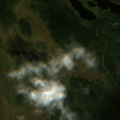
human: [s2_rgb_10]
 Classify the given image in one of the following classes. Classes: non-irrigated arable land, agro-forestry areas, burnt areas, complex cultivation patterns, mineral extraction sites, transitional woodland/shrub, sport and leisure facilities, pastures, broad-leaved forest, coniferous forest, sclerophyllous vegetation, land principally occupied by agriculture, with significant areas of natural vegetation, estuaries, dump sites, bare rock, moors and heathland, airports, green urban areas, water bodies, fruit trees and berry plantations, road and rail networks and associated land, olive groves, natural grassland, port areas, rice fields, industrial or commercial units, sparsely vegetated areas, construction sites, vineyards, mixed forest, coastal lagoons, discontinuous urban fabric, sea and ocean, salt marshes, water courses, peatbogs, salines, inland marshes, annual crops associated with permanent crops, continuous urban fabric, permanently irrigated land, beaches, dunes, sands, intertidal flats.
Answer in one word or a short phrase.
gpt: coniferous forest, mixed forest, peatbogs, water bodies